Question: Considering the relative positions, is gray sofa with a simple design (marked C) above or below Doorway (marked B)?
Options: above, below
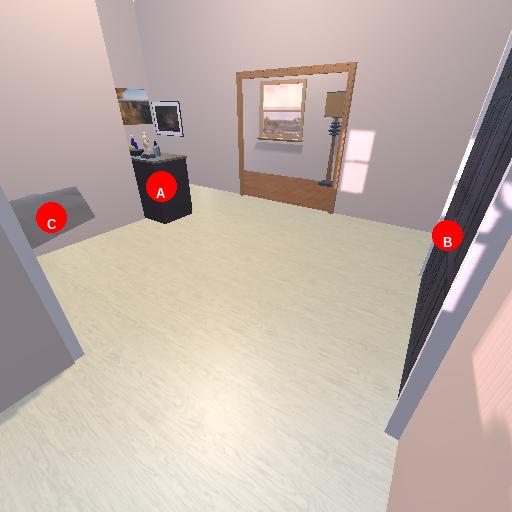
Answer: above